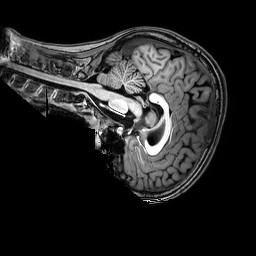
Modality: T1w
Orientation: sagittal
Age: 14
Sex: female
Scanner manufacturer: philips
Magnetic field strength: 3 T
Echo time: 0.0038 s